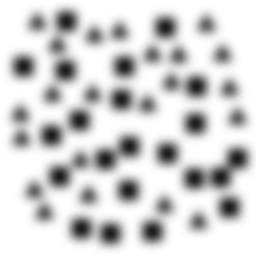
Squares: 22
Triangles: 22
Stars: 0
Total shapes: 44